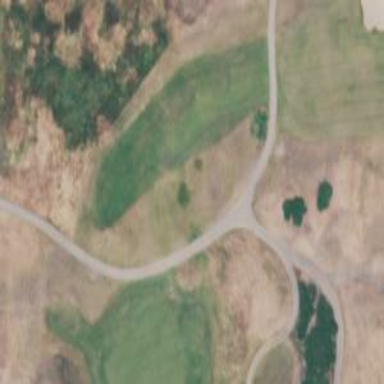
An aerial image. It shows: Golf tee on grassy land.